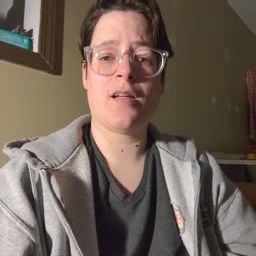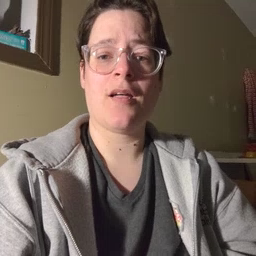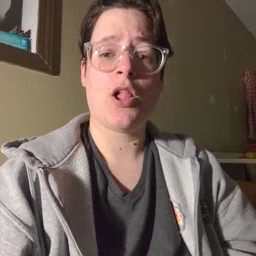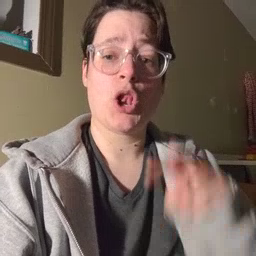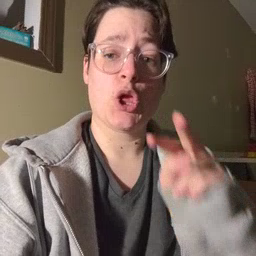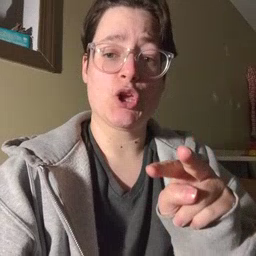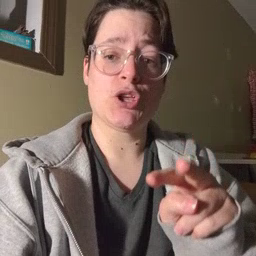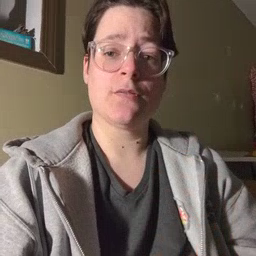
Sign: look